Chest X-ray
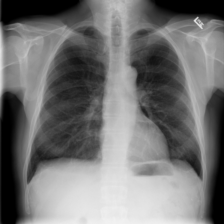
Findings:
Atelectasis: negative
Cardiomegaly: negative
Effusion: negative
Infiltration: negative
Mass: negative
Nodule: negative
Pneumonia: negative
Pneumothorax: negative
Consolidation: negative
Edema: negative
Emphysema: negative
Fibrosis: negative
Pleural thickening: negative
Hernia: negative